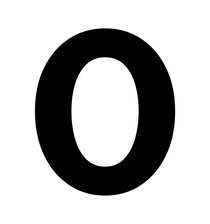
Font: InstrumentSans_Bold